Question: I have a strange problem. The website is using a template and on IPhone it is showing a strange black vertical bar on the right side.
I installed safari and activated the user agent. When I set the agent to the ipad, I am seeing the problem, but client told me its on his IPhone.
Strangely when I look with dev tools, it seems to be outside the html. What could be causing this? I have already tried to set html and body to 100% width and overflow-x to hidden, but it did not help.
I have included a screenshot:

I have never seen anything like this before. What could it be? thanks verymuch!
Here a live example:
example offline, sry
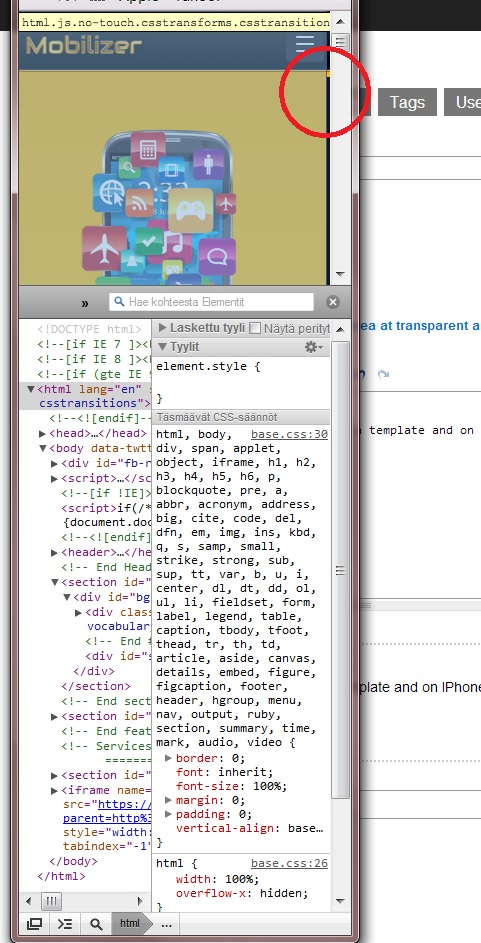
Answer: Somewhere, at some point, you have an element with some extra padding, border or margin that is blowing things out. I couldn't track it down, but an easy way to kill it off these days is with this in your style sheet (which is commonly used as part of a standard reset):
'''
*, *:before, *:after {-moz-box-sizing: border-box; -webkit-box-sizing: border-box; box-sizing: border-box;}
'''
That seems to fix the issue, although on your next project, I recommend not setting fixed widths, but rather use width: 100% etc, as users on screens narrower than 300px will still have issues.